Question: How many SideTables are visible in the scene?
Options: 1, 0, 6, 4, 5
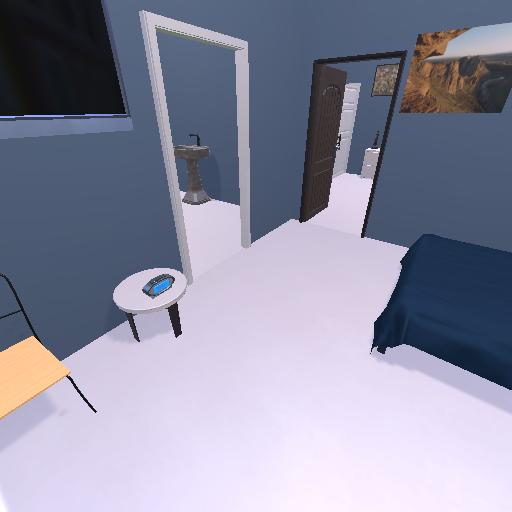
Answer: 1